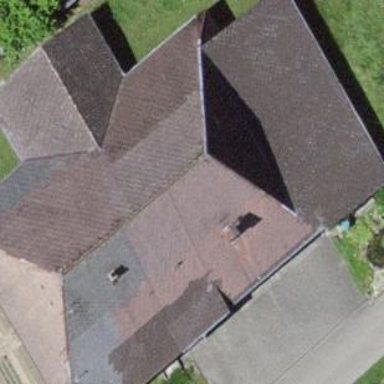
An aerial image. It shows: Farm building.